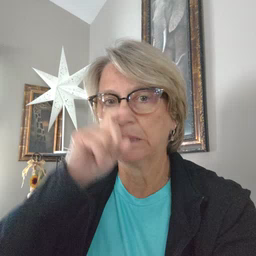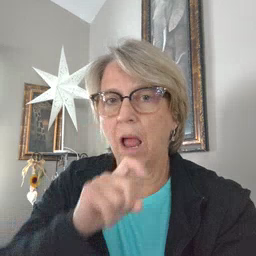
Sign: doll